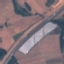
Label: Highway